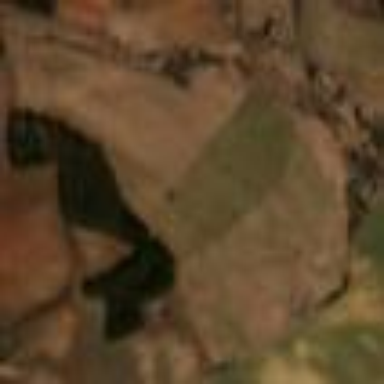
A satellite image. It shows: Farmland with fast-growing wood crops.